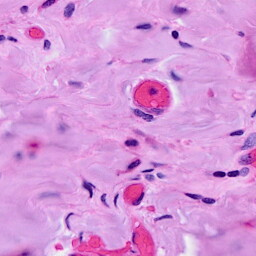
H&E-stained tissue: Breast